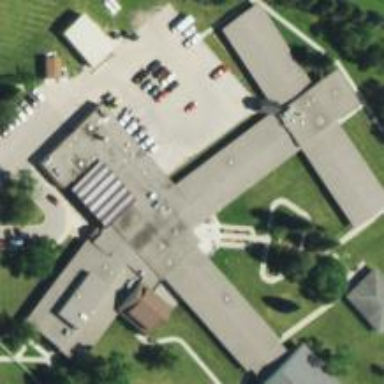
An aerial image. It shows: Nursing home building.